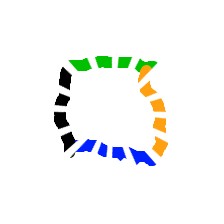
Shape: square